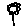
Label: flower